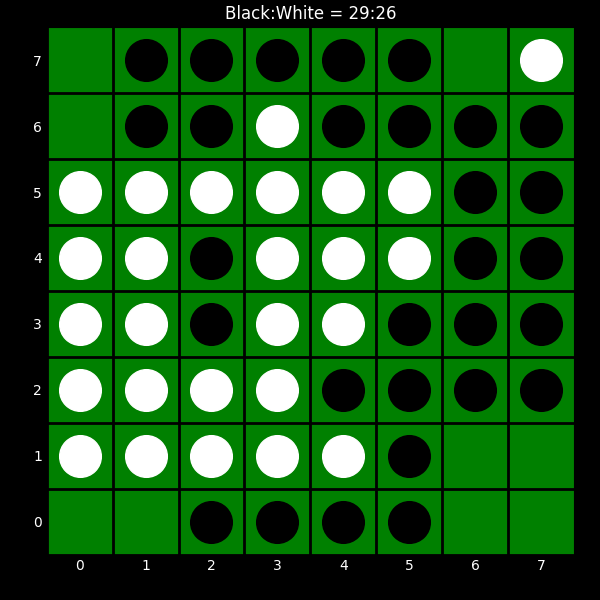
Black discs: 29
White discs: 26